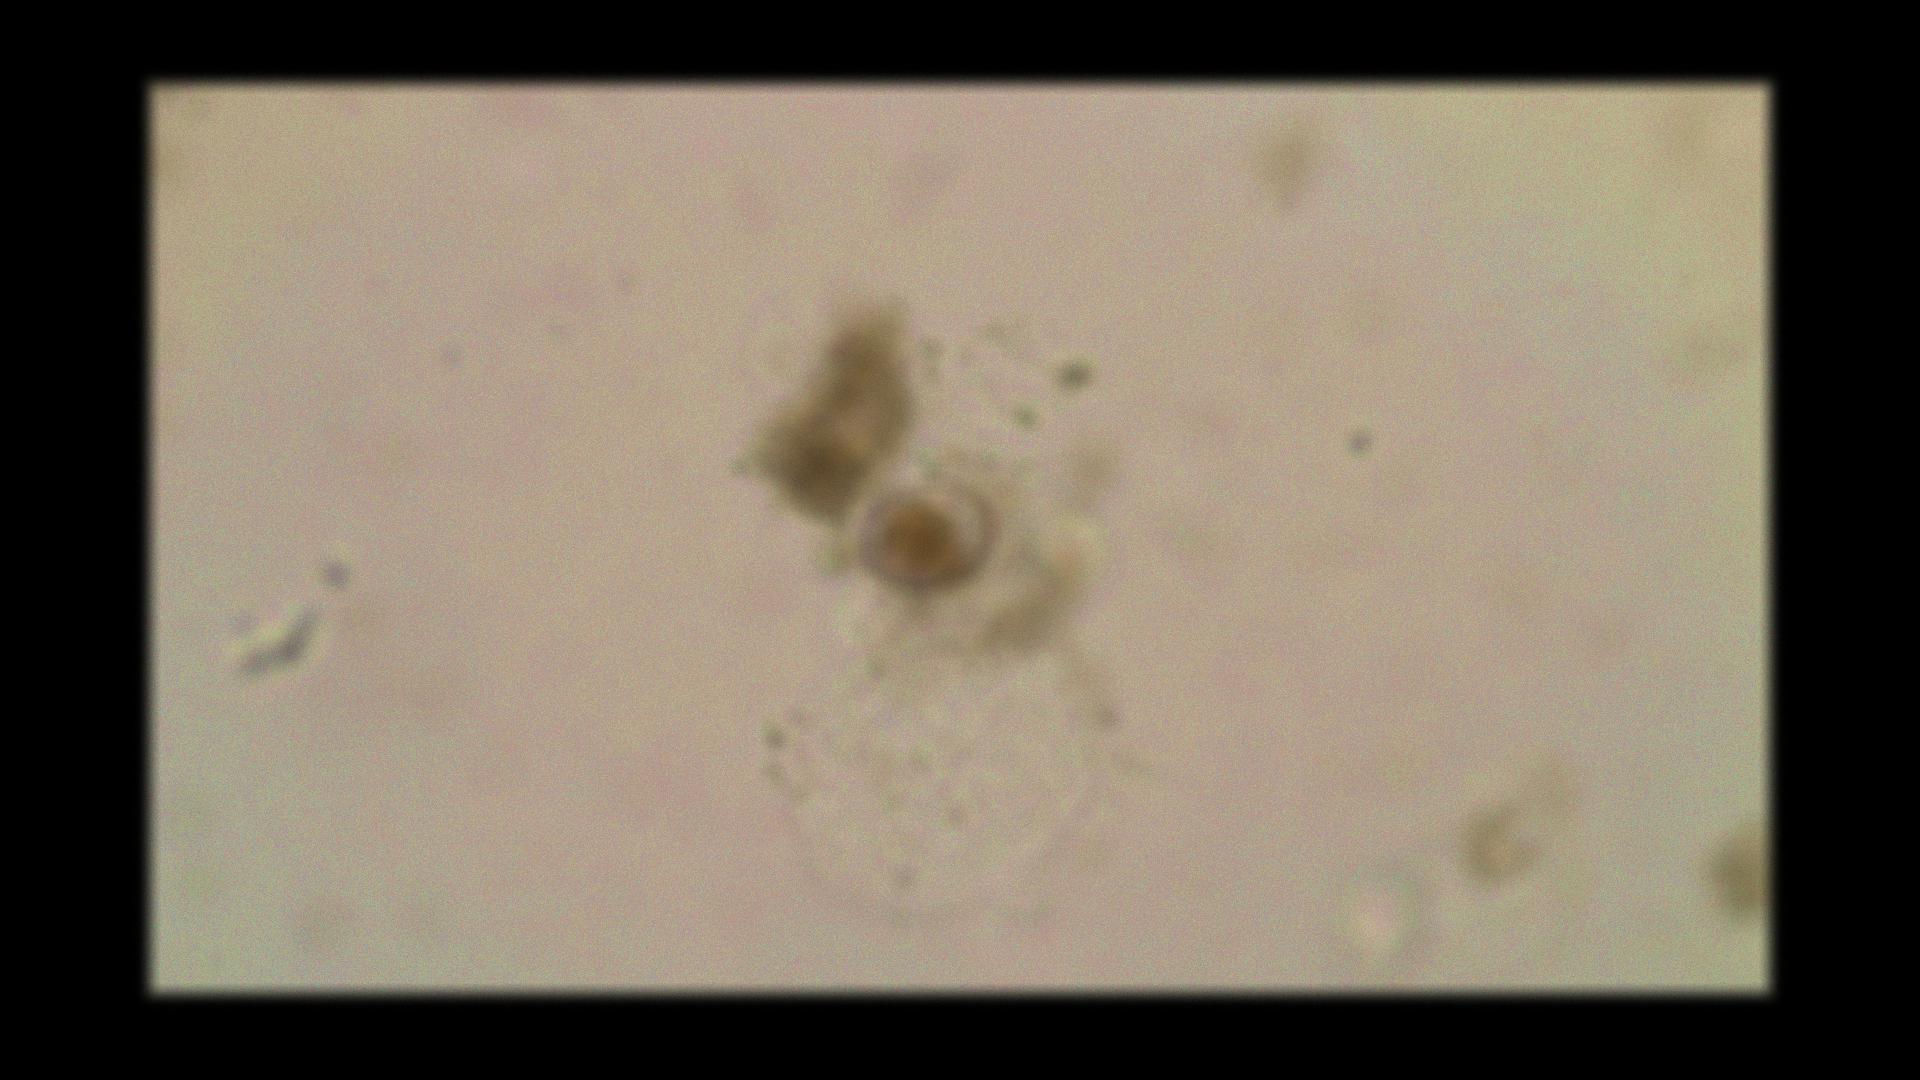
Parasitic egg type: Hymenolepis nana